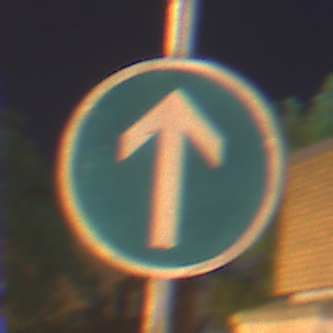
Verkehrszeichen: VorgeschriebeneFahrtrichtungGeradeaus
Umgebung: Outdoor, Urban
Tageszeit: Night
Wetter: Clear
Licht: Artificial
Jahreszeit: NotSpecified
Kontrast: HighContrast